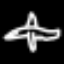
Label: airplane